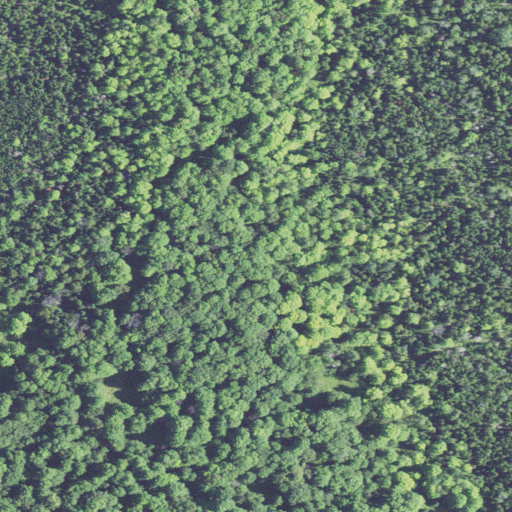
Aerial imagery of island in Michigan named Little Summer Island containing deciduous forest, evergreen forest, mixed forest, and shrub